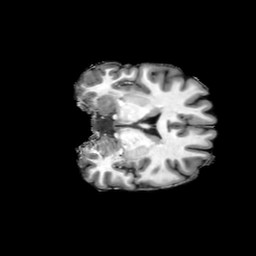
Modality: T1w
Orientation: coronal
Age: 45
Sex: female
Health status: ill